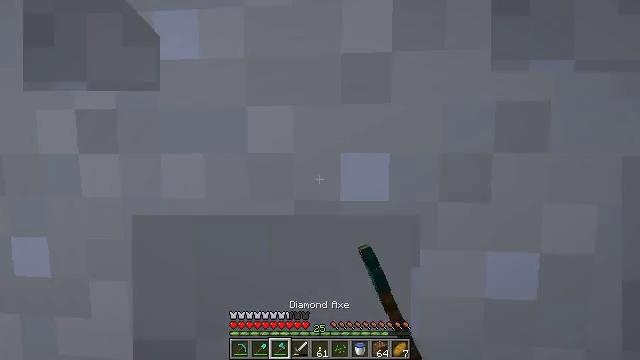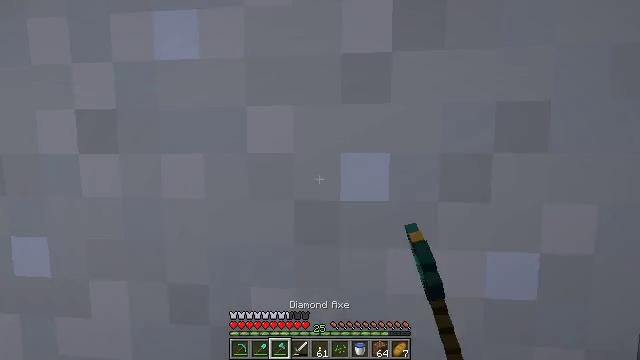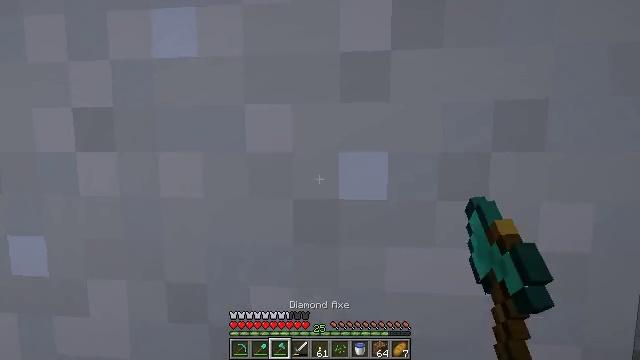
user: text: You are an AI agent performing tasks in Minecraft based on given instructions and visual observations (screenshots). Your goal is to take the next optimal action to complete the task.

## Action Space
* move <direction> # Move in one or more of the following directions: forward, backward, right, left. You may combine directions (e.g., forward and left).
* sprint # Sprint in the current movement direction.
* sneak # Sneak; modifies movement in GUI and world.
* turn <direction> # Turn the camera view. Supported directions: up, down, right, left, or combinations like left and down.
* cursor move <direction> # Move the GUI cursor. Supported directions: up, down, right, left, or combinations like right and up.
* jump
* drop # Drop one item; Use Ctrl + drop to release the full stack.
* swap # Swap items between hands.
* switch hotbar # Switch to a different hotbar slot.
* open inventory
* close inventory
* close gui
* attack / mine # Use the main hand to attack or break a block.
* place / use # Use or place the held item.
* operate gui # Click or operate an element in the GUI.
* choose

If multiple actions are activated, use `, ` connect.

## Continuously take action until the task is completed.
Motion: motion action
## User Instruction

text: Break the clay block to collect it.
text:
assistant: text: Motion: no_op
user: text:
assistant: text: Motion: no_op
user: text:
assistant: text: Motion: no_op